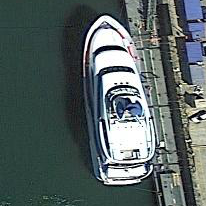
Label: civil